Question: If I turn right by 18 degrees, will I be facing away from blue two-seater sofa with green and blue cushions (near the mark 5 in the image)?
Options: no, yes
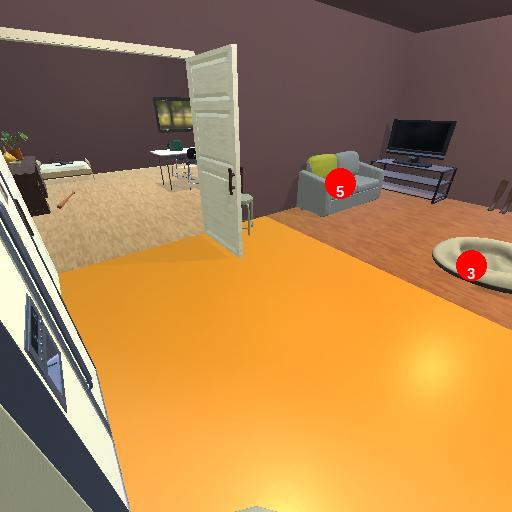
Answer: no